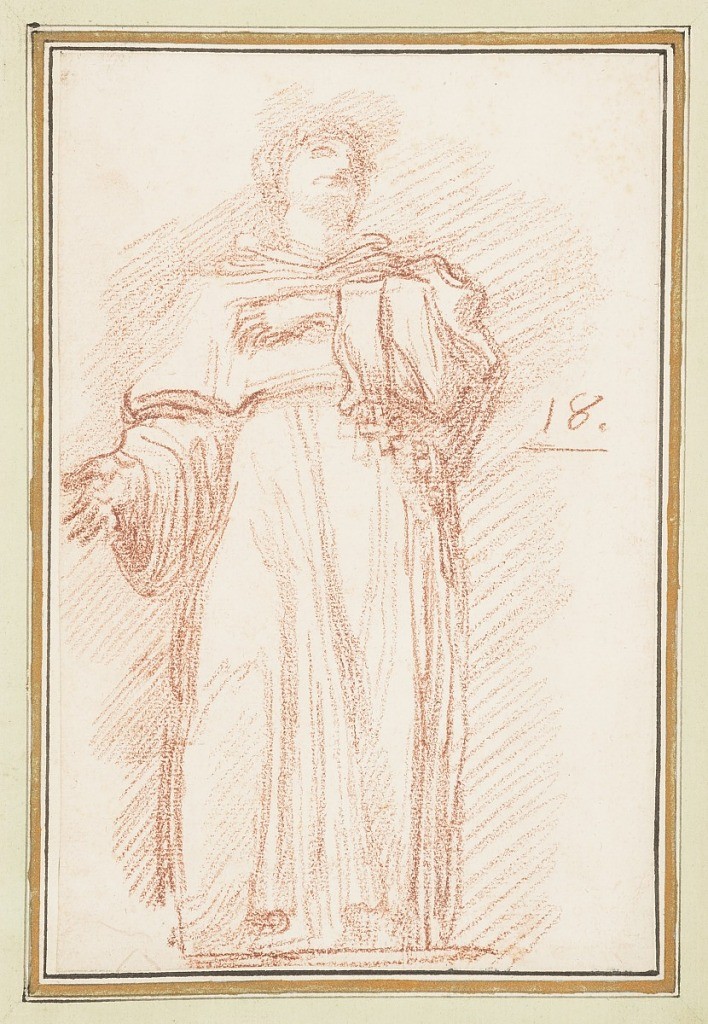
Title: St. Nicholas of Tolentino from St. Peter's colonnade
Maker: Jean-Robert Ango, French, active in Rome 1759 –1770, d. 1773
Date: ca. 1759–70
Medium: Red chalk on paper
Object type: Drawing
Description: Drawing after statue by Nicola Artusi of St. Nicholas of Tolentino on North Colonnade of St. Peter's. He wears a friar's robe and rests his left hand to his chest. His right is held out and to his side.  A cross is suspended from his belt.